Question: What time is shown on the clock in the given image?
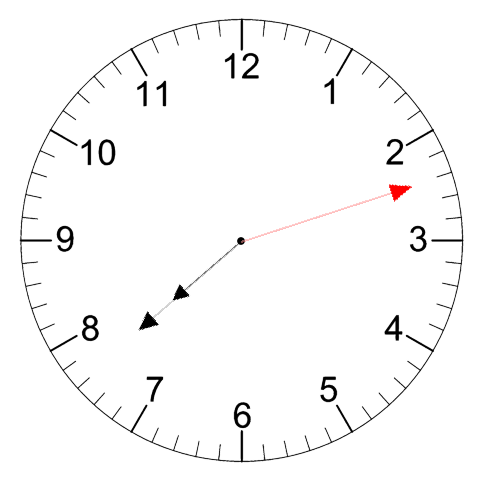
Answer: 07:38:12